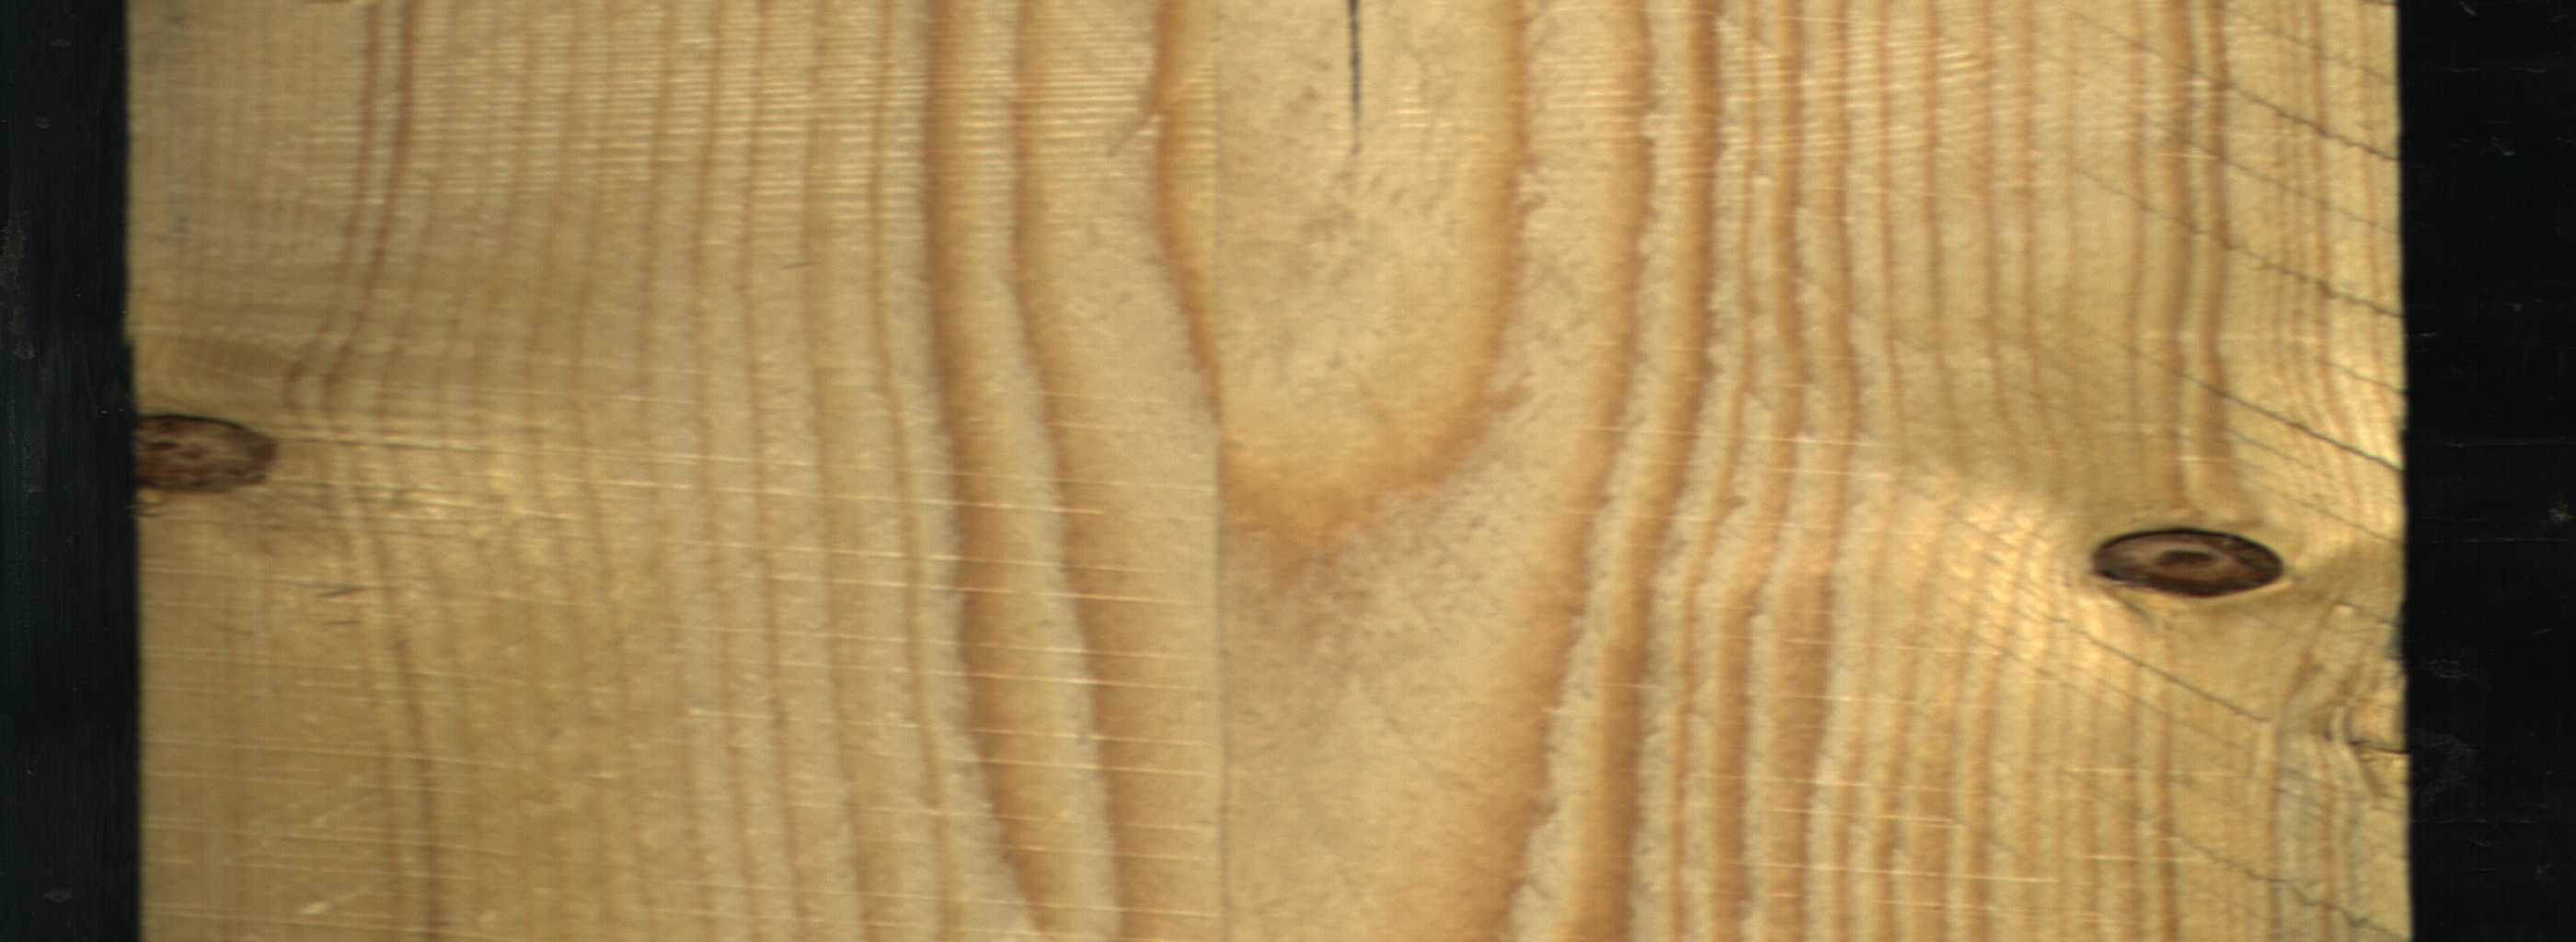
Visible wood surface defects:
Crack
Dead_Knot
Dead_Knot